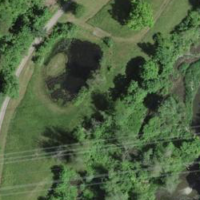
EUNIS habitat code: 25
Species observed at this site:
Primula veris
Euonymus europaeus